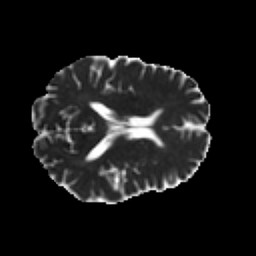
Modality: MD
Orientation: axial
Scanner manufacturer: ge
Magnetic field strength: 3 T
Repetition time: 8.8 s
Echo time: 0.085 s